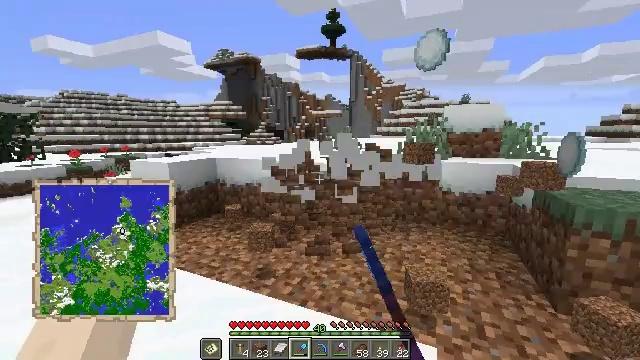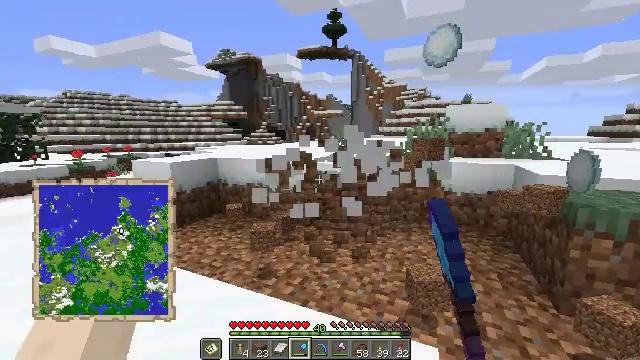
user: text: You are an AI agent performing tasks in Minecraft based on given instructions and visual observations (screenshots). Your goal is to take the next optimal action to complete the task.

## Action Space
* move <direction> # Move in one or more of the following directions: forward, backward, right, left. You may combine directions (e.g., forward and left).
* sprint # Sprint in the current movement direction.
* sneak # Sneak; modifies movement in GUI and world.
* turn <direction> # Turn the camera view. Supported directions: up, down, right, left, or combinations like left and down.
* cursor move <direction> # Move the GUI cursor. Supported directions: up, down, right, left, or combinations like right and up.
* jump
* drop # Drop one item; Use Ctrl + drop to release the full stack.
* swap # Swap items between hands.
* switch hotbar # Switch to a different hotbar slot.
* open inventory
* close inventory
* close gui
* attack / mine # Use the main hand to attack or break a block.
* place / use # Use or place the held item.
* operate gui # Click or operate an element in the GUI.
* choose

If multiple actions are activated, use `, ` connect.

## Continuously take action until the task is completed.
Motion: motion action
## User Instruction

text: Shovel the snow to gather it.
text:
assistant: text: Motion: attack / mine
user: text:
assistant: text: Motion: attack / mine